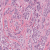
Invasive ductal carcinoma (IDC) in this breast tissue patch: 1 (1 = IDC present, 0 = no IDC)